Question: I try to create a maze with SpriteKit, my created maze gets printed like this to the console:
'''
###########
# # # #
# ### # # #
# # #
######### #
# # # #
# # # ### #
# # # # #
# # ### # #
# # #
###########
'''
That looks fine, but the maze on the screen looks like this:

My code look like this:
'''
for (int a = 0; a < size * 2 + 1; a++)
{
for (int b = 0; b < size *2 + 1; b++)
{
MazeCell* cell;
NSNumber* number = [[arrayMaze objectAtIndex:a]objectAtIndex:b];
if (number.integerValue == 1)
{
cell = [[MazeCell alloc]initWithType:1 sort:0];
}
else
{
cell = [[MazeCell alloc]initWithType:0 sort:1];
}
if (number.integerValue == 1)
printf("#");
else
printf(" ");
cell.position = CGPointMake(startPoint.x+(16*a), startPoint.y+(16*b));
[self addChild:cell];
}
printf("
");
}
'''
I know it should really be simple to print an array to a screen, but it seams like I am missing something...
Thanks for your help :)
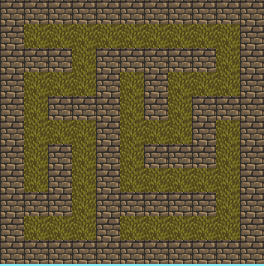
Answer: Yes. You are printing this rotated 90 degree clockwise. Maybe a solution were to compensate this rotation:
'''
cell.position = CGPointMake(startPoint.x+16*b, size*2-startPoint.y+16*(size*2-a));
'''